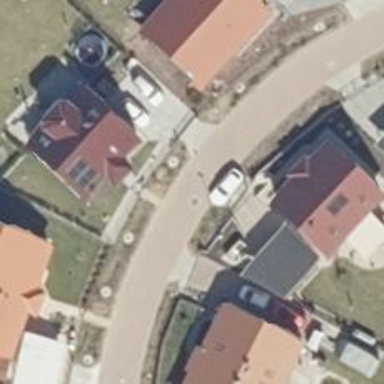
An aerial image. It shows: Residential road.